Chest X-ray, AP view. Patient: 46 years old, sex F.
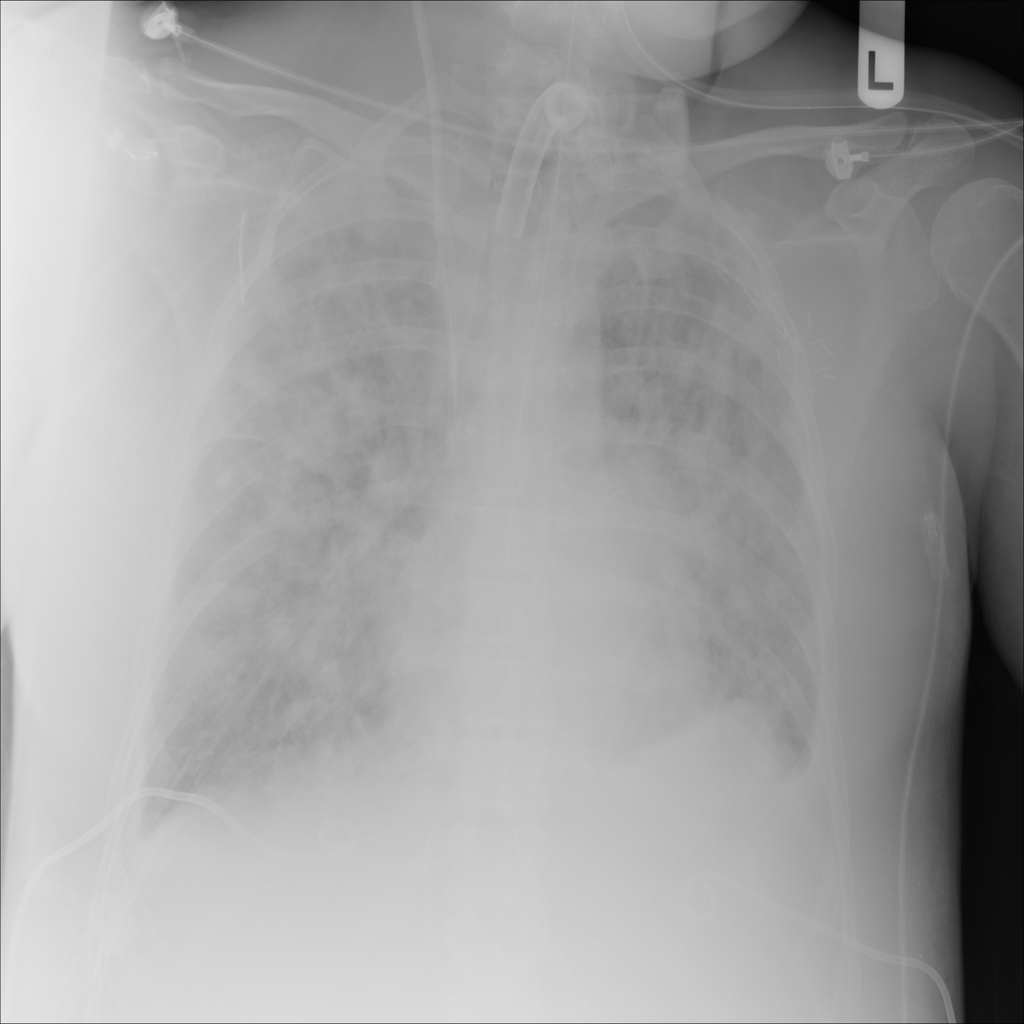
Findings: Effusion, Mass